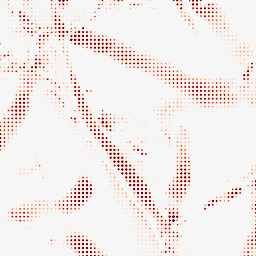
Category: morphological
Decomposition family: morphological_diamond
Decomposition parameters: operation: opening
radius: 20
Upsampling method: sinc_blackman
Upsampling parameters: scale: 8
kernel_size: 4
Upsampling scale: 8